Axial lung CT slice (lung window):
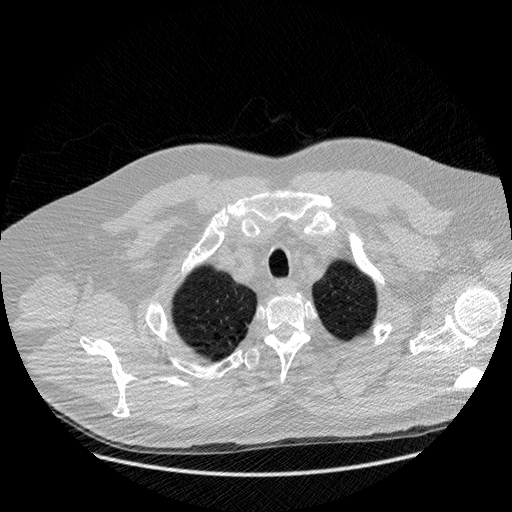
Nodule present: no